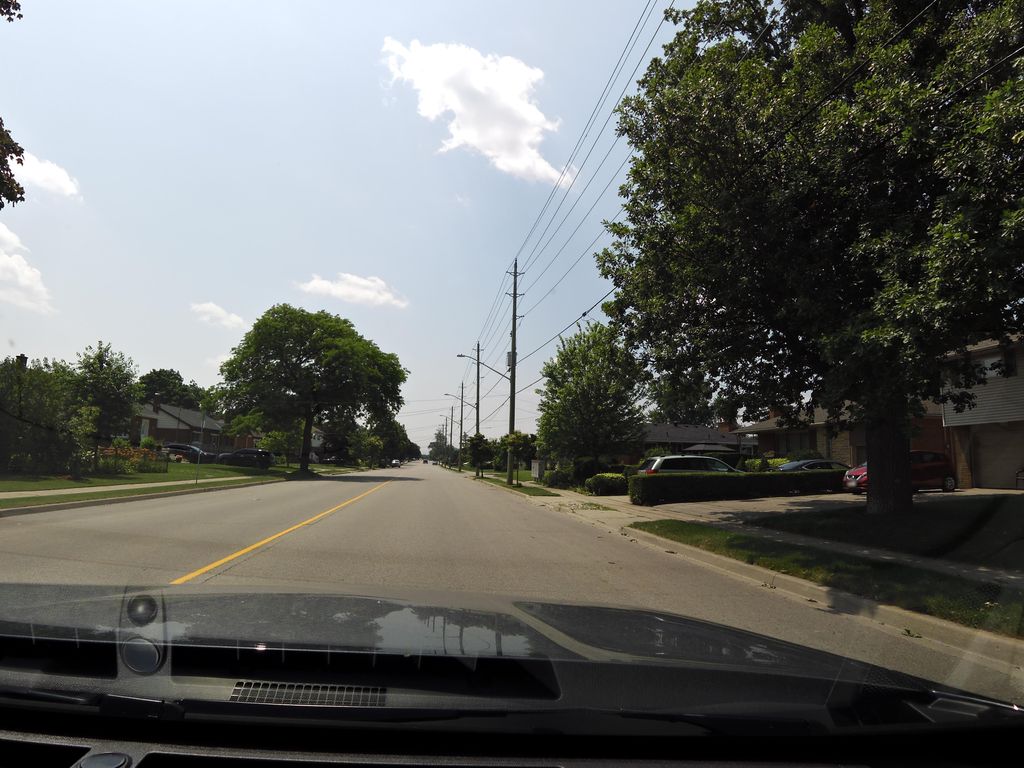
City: hamilton